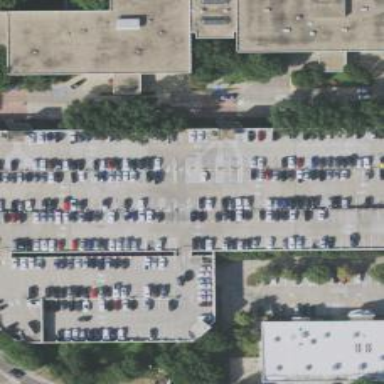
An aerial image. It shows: Parking space is available.